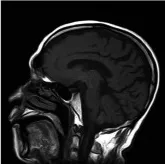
(A-G) No legions showed in striatum from Brain T1-weighted image sagittal images.
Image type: radiology (mri)